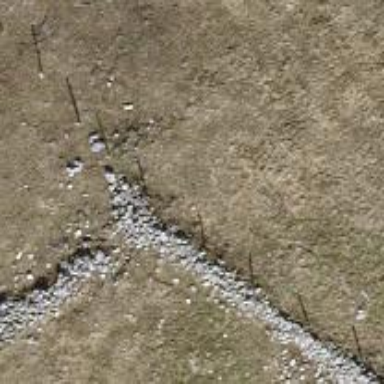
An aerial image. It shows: Wall barrier.